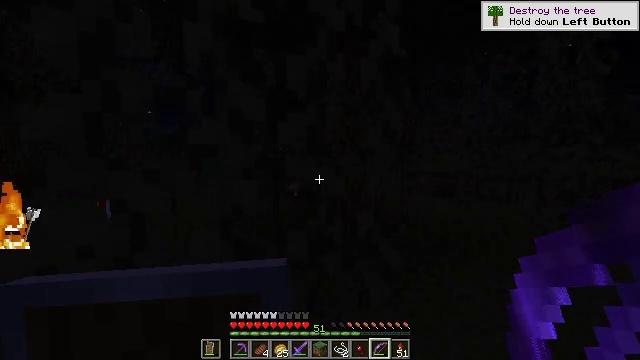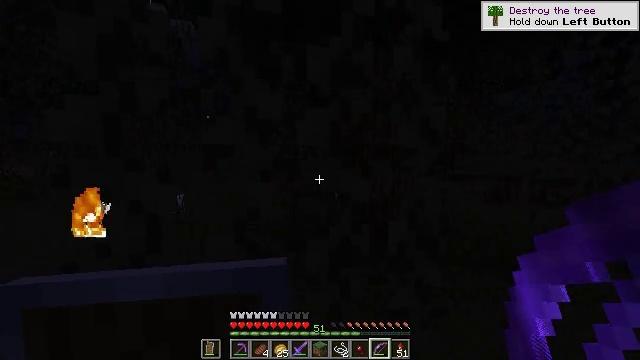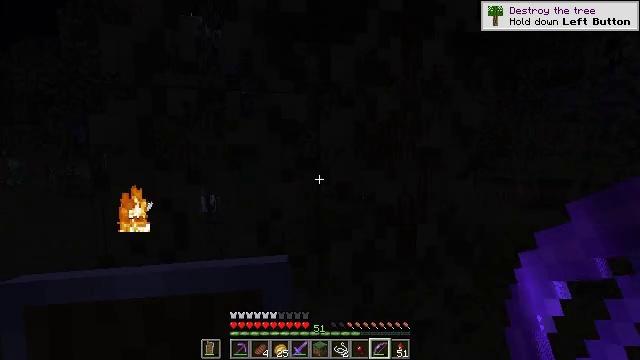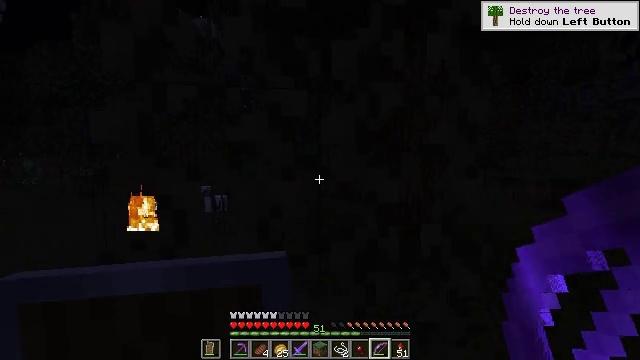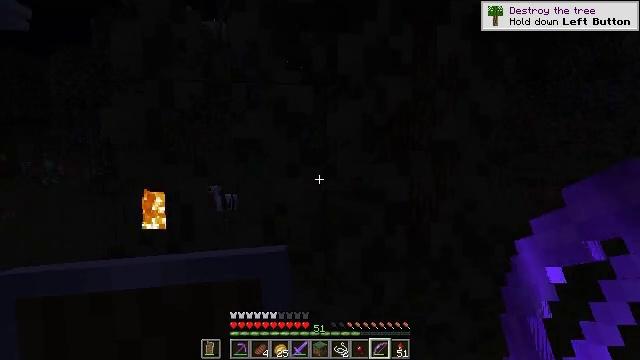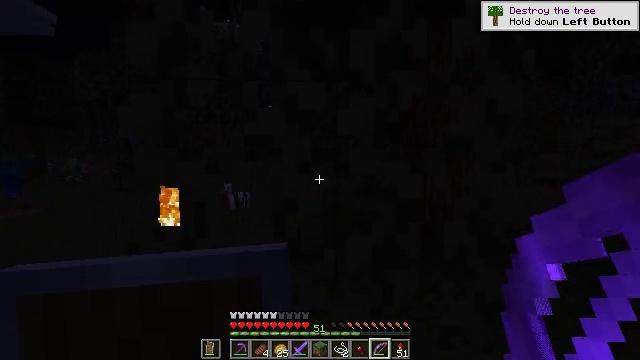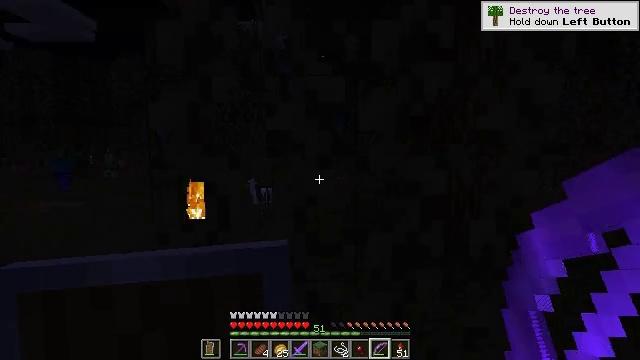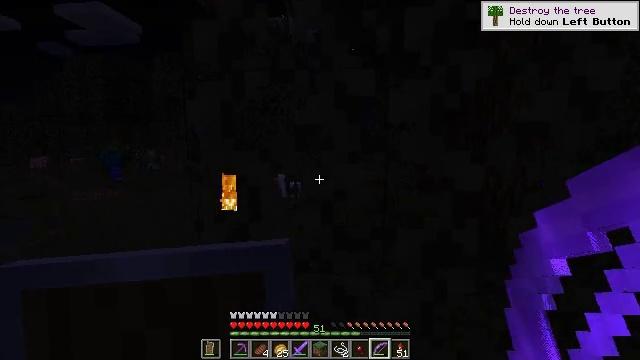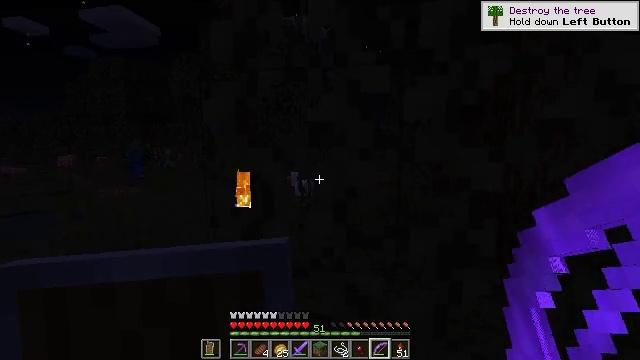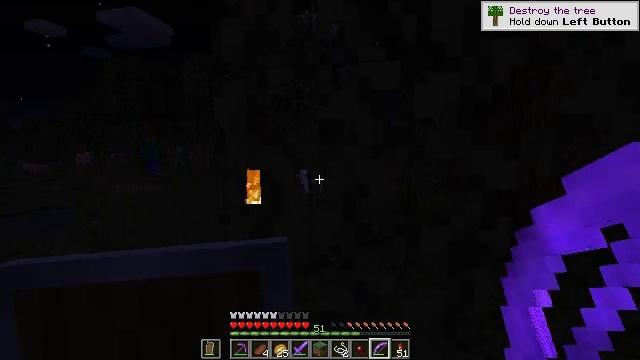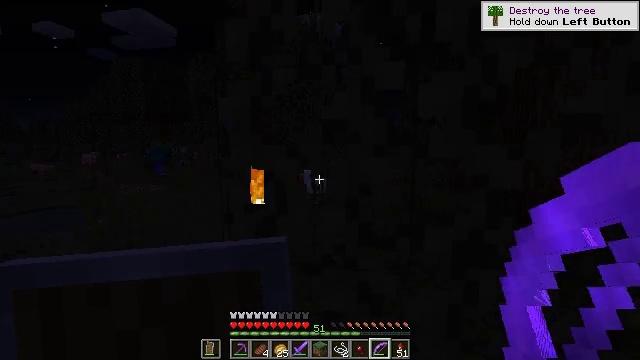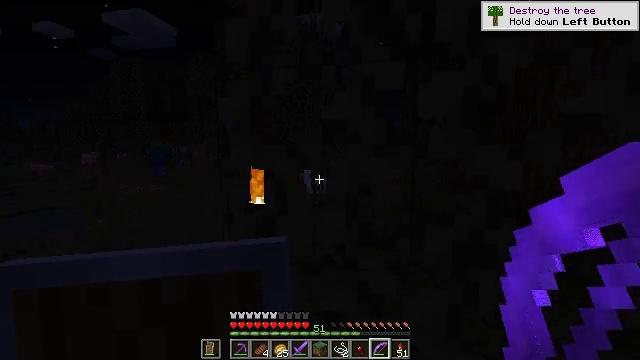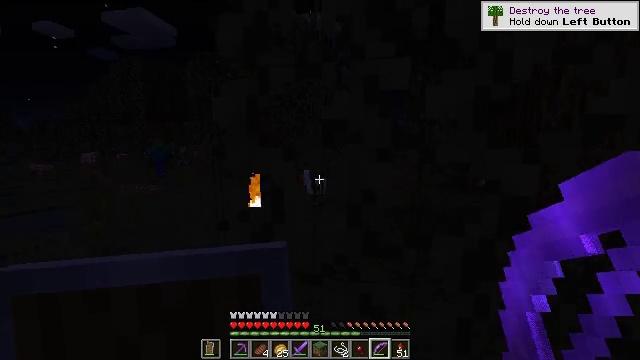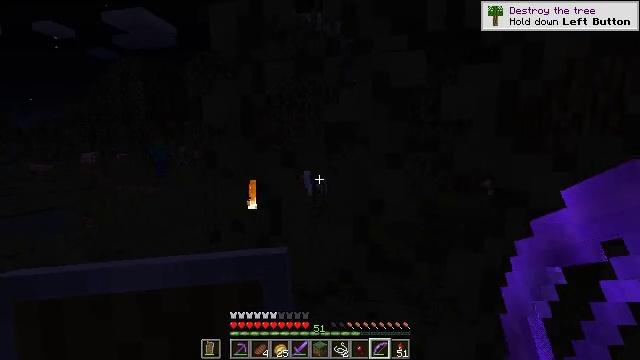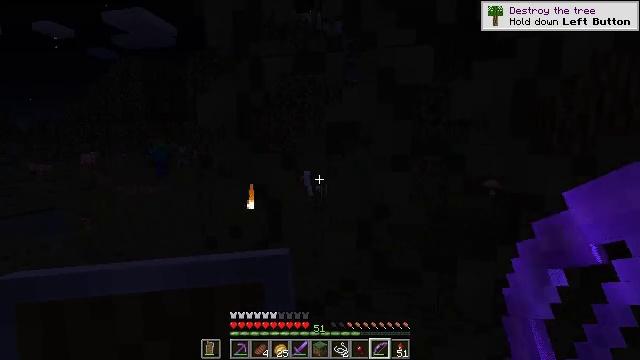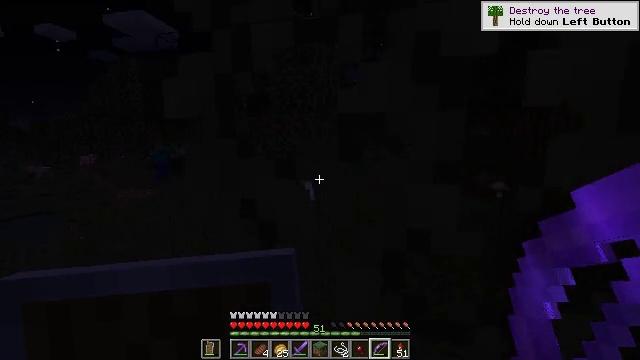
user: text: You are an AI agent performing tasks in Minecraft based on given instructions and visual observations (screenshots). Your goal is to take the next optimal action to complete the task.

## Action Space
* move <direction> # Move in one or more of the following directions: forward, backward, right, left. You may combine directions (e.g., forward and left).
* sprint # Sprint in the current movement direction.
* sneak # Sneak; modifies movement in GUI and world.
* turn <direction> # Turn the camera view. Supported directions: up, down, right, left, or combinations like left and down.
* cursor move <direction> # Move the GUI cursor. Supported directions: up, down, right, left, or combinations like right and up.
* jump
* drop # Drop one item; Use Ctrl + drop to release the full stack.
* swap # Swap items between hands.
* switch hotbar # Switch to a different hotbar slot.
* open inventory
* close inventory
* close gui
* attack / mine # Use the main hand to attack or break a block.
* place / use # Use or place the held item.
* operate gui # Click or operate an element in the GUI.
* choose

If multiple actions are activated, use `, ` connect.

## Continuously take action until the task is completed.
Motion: motion action
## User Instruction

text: Kill enemies.
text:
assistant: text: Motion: turn left
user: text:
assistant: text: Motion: turn left
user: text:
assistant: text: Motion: turn left
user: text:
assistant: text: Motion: turn left
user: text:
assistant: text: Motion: turn left
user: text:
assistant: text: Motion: turn left
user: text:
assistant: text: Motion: turn left and down
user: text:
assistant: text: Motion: turn left
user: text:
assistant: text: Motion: turn left
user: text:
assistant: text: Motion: no_op
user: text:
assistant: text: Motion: no_op
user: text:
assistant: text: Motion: move forward
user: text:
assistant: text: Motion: move forward
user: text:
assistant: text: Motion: move forward
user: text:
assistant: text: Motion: move forward
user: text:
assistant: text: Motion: move forward, turn up
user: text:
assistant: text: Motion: turn up
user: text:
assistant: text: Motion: turn up
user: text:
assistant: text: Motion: turn up
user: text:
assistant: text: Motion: turn up
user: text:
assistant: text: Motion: turn up, jump
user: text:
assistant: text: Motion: turn up, jump
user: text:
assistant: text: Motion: turn up, jump
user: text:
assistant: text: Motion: turn right and up, jump
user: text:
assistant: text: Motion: turn right and up, jump
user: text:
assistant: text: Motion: turn right and up, jump
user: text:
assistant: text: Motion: turn up, jump
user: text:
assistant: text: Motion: turn up, jump
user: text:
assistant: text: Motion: jump
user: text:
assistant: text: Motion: jump